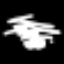
Label: octagon